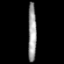
Tissue: prostate
Cell type: B cells
Senescence score: 0.6843
Nuclear area (px): 488
Mean DAPI intensity: 151.855